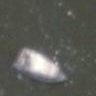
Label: civil